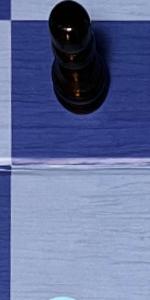
Label: Empty